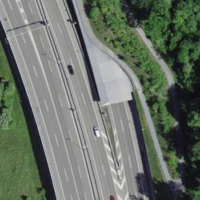
EUNIS habitat code: 57
Species observed at this site:
Prunus spinosa